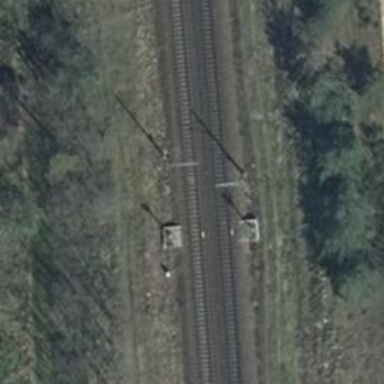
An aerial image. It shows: Railway milestone with catenary mast.